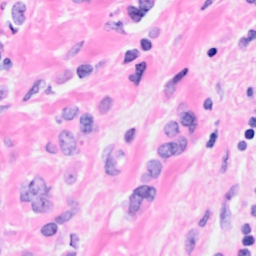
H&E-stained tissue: Breast